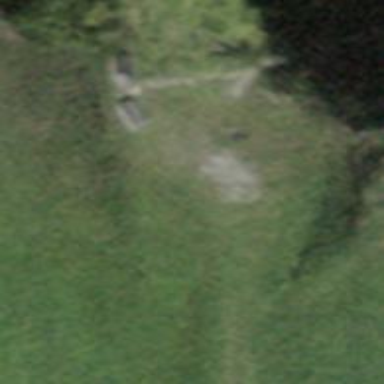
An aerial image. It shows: Bench.